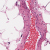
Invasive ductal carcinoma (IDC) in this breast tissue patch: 0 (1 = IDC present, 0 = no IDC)